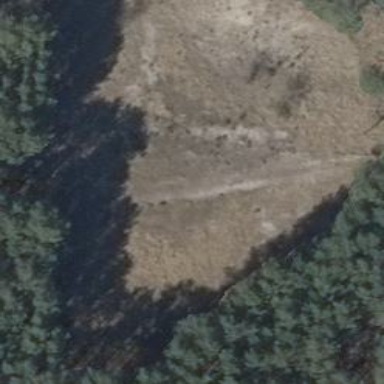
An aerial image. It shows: Landscape with heath vegetation.